五年级 · 立体几何学
玲玲借助长方体体积计算方法, 巧妙的测出了一块石头的体积, 如图, 石头的体积是(立方厘米。

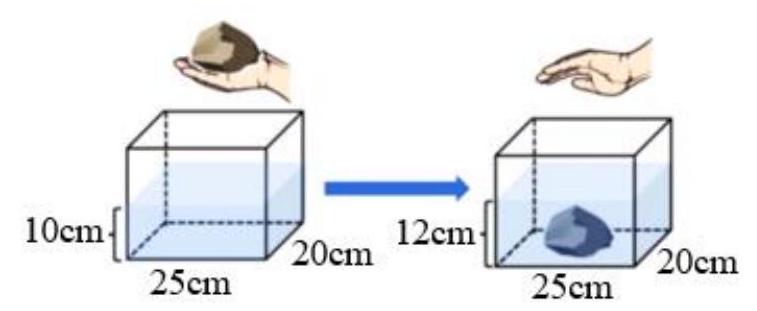
答案: 解1000

【分析】根据题意, 把石头放到容器中, 水上升了 (12-10) 厘米, 石头的体积等于水面上升的体积,根据长方体的体积公式: $\mathrm{V}=\mathrm{abh}$, 把数据代入公式解答。

【详解】 $25 \times 20 \times(12-10)$

$=500 \times 2$

$=1000$ （立方厘米）

即石头的体积是 1000 立方厘米。

【点睛】此题考查的目的是理解掌握不规则物体的体积的计算方法利用排水法, 根据长方体的体积公式解答。